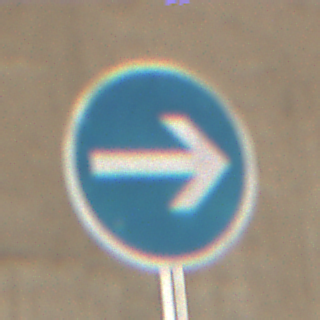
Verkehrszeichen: VorgeschriebeneFahrtrichtungHierRechts
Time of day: Midday
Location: Roofed (Tunnel)
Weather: NotSpecified
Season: NotSpecified
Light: Natural